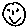
Label: smiley face